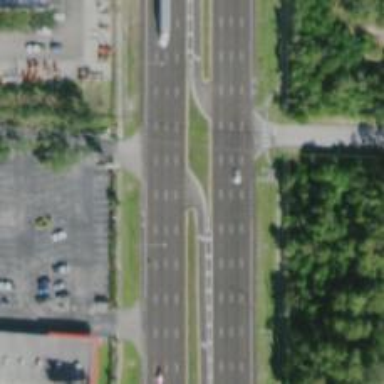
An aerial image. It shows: Trunk link highway.